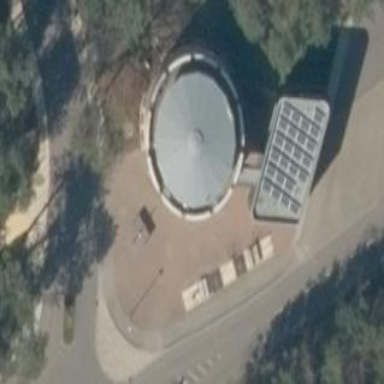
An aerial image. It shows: Building with flat roof.